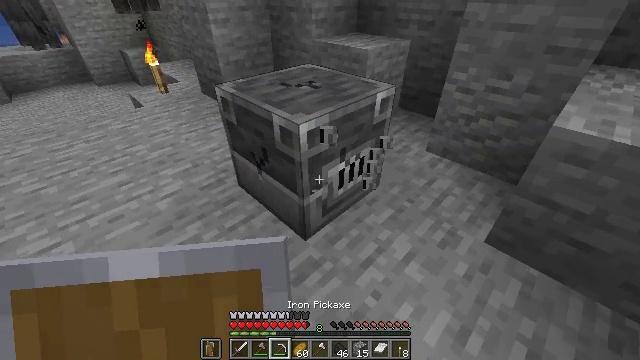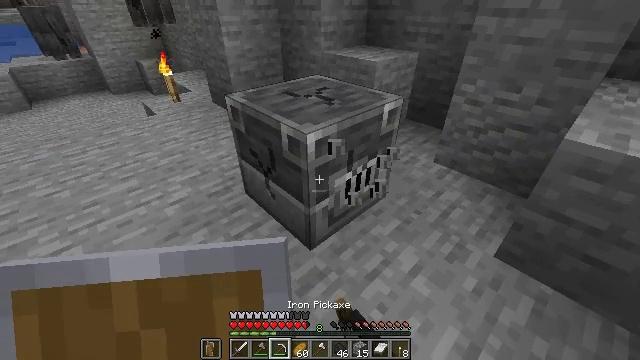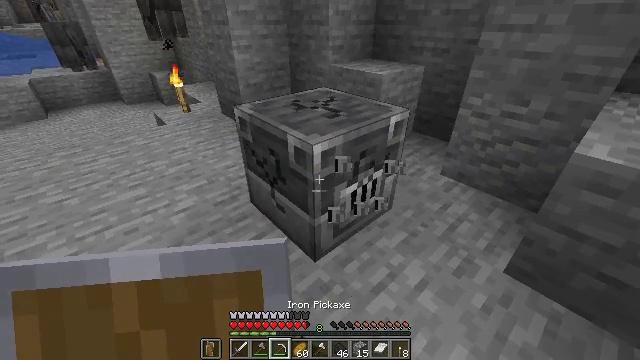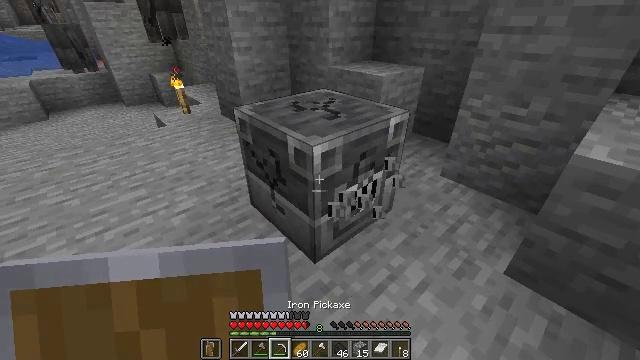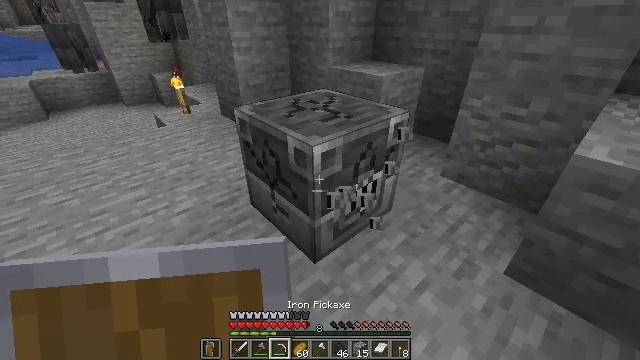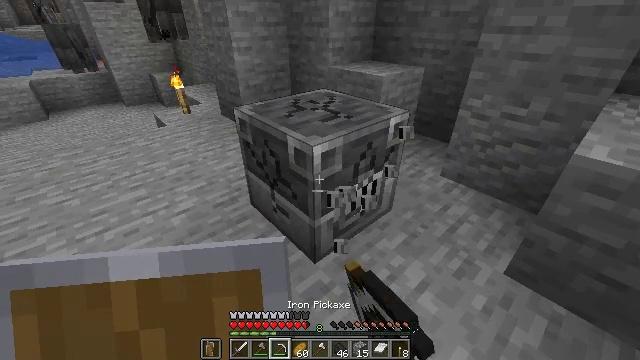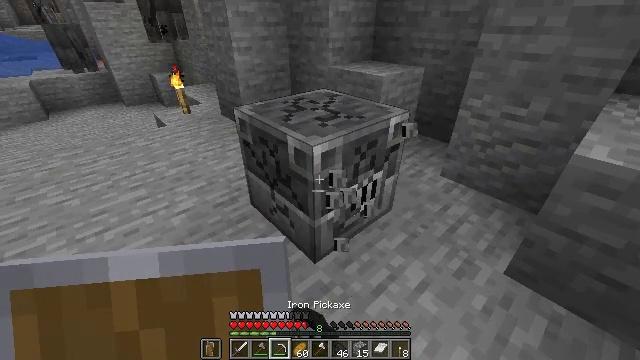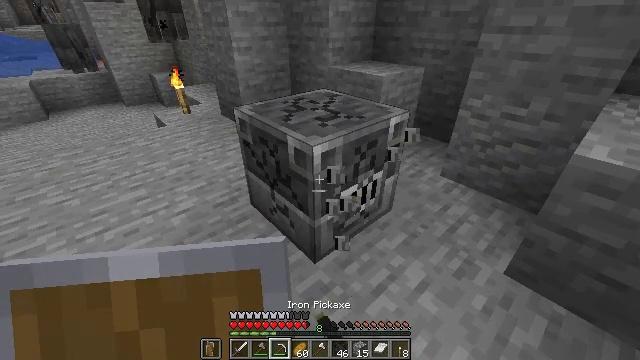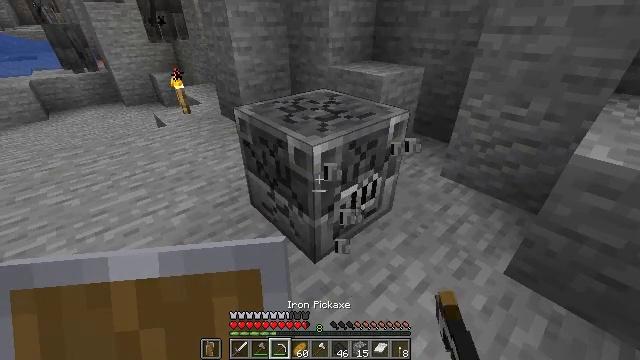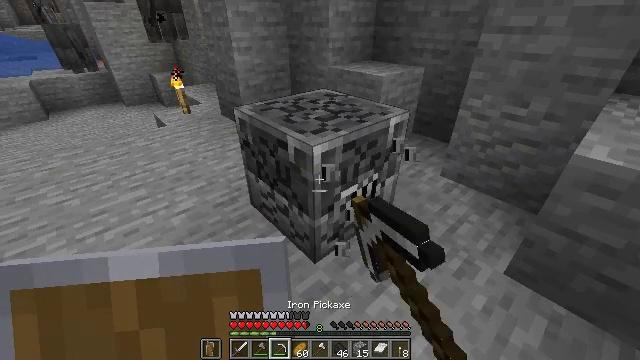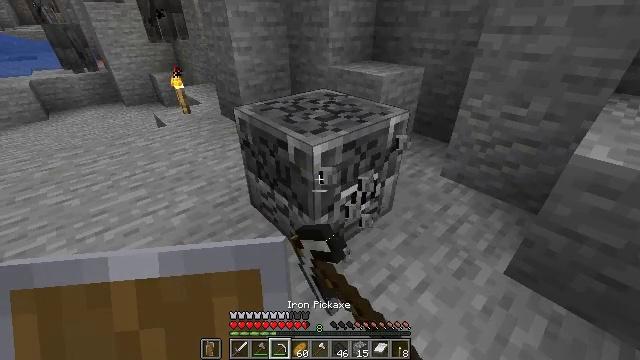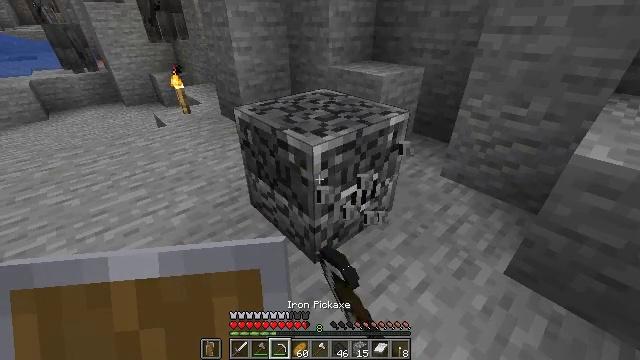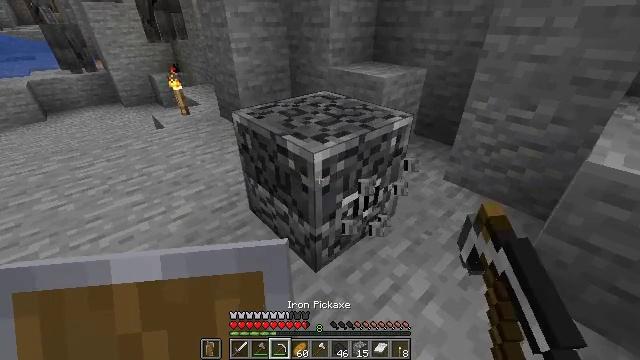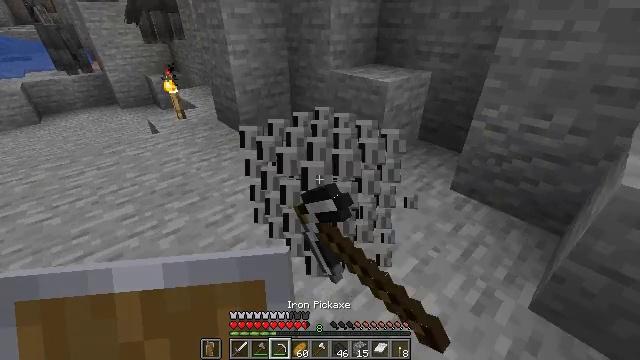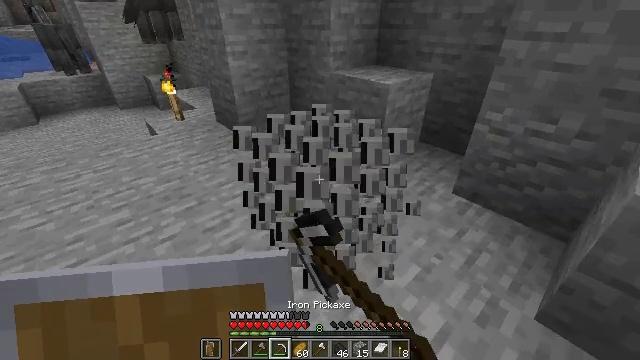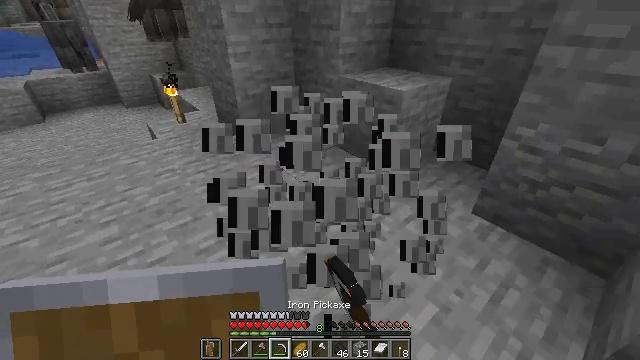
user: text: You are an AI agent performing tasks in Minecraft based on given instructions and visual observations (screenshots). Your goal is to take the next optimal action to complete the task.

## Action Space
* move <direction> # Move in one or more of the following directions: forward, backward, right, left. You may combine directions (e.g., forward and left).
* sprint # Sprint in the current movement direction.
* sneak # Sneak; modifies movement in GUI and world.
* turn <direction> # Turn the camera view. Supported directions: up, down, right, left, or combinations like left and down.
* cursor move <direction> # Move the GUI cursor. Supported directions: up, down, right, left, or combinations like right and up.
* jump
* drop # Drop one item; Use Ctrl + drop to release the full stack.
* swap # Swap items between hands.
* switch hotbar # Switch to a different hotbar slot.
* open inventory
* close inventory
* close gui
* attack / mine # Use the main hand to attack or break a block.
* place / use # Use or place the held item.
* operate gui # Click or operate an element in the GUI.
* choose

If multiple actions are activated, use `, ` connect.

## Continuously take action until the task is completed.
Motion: motion action
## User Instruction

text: Mine the blast furnace.
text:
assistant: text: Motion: turn left and up, attack / mine
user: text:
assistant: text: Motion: turn left and up, attack / mine
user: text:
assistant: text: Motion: attack / mine
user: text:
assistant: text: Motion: attack / mine
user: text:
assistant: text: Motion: attack / mine
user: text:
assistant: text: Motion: attack / mine
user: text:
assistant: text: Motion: attack / mine
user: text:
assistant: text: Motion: attack / mine
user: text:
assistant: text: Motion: attack / mine
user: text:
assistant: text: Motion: attack / mine
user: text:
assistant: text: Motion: attack / mine
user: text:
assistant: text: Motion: move forward, attack / mine
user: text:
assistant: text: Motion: move forward, attack / mine
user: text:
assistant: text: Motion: move forward, attack / mine
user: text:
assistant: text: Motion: move forward, turn left, attack / mine
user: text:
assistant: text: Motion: move forward, turn left and down, attack / mine
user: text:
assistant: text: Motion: move forward, attack / mine
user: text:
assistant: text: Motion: attack / mine